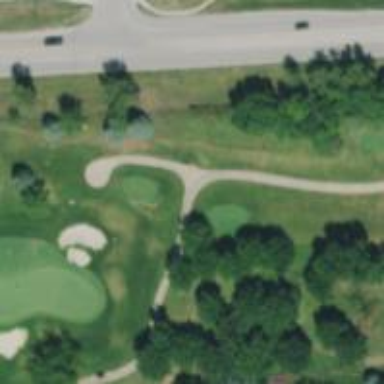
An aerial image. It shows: Service road with grade1 track surface. It resembles golf cart path.